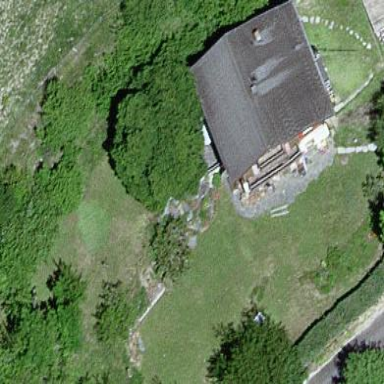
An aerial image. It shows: Simple house.